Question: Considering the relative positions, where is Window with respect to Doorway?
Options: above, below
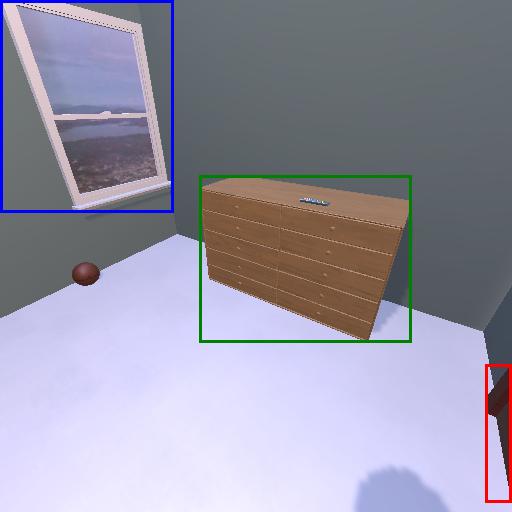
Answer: above